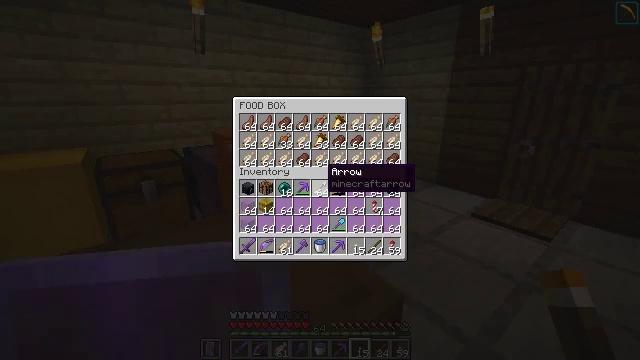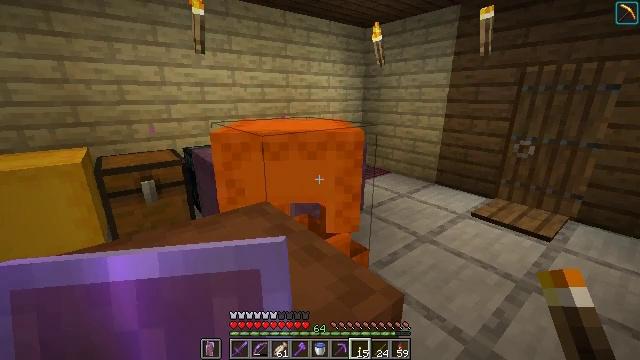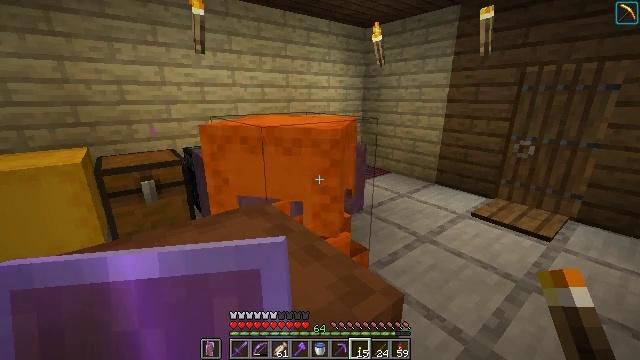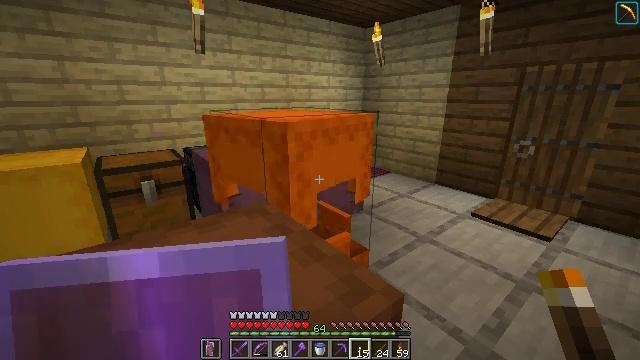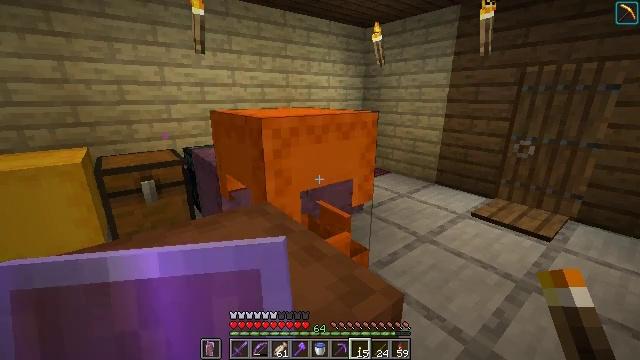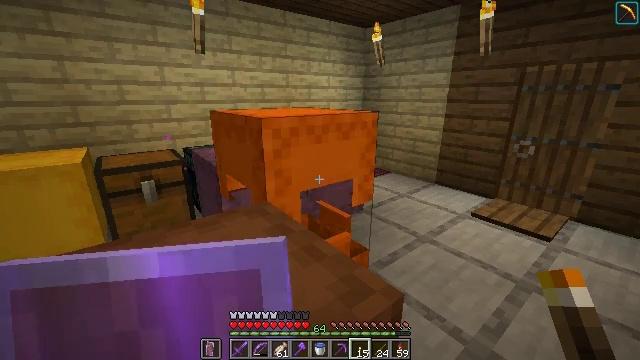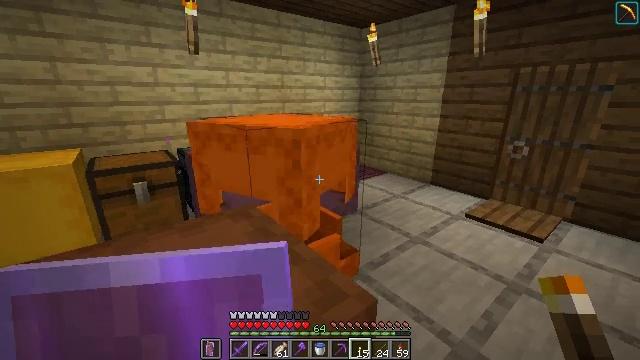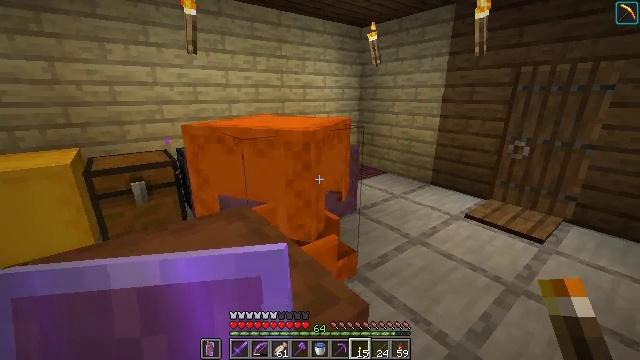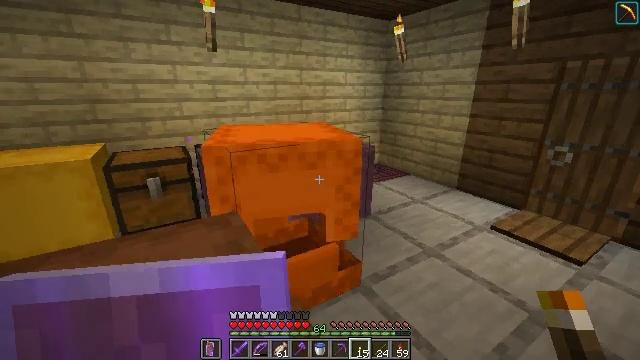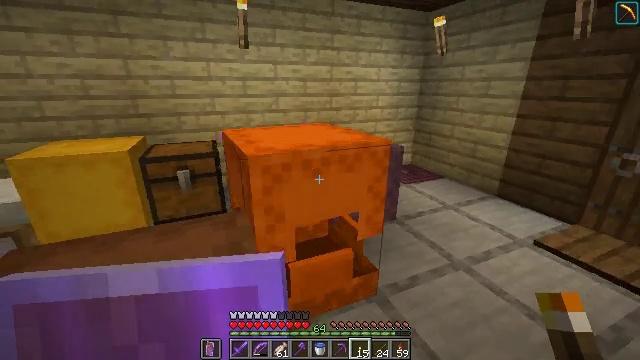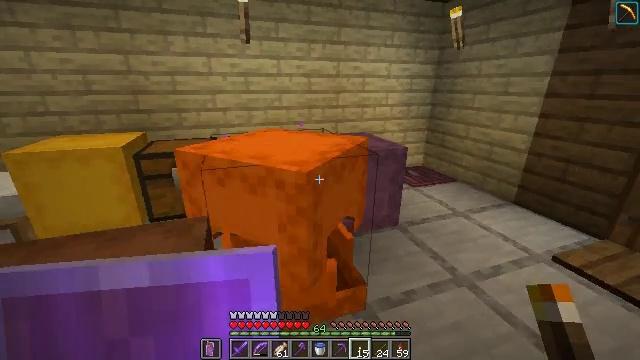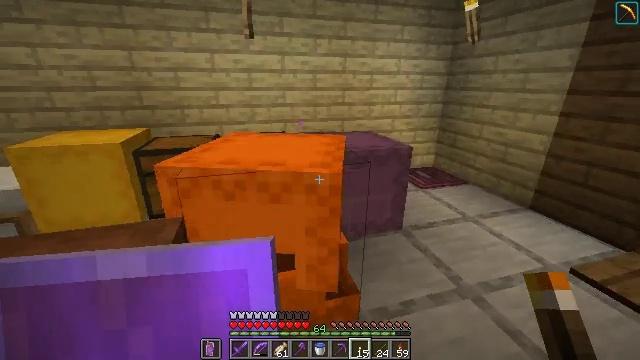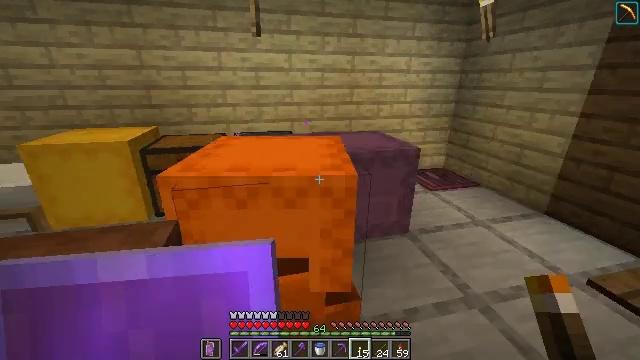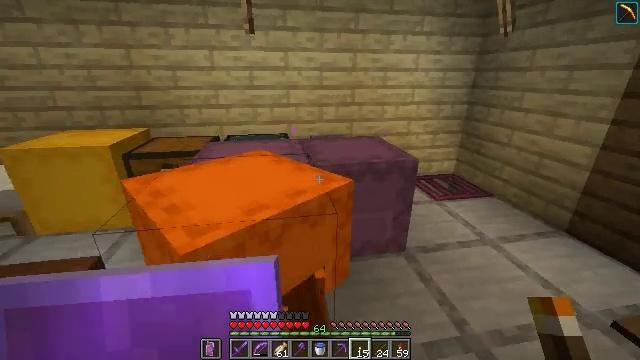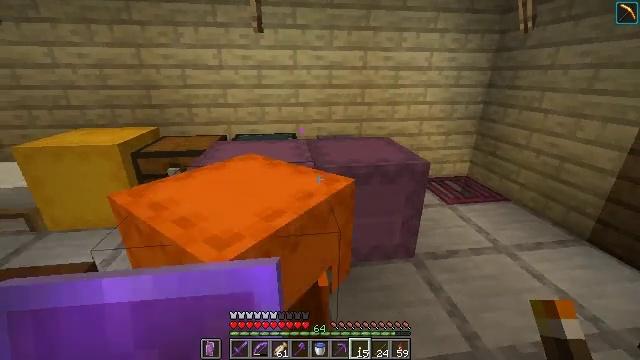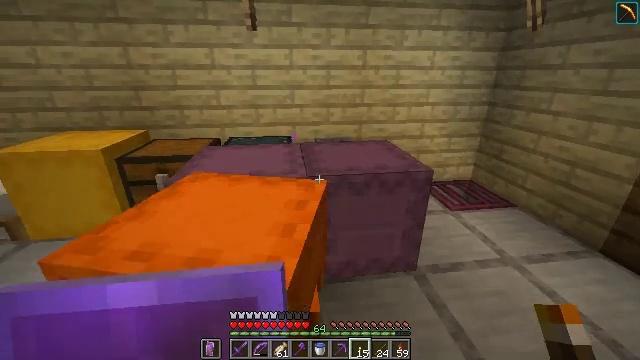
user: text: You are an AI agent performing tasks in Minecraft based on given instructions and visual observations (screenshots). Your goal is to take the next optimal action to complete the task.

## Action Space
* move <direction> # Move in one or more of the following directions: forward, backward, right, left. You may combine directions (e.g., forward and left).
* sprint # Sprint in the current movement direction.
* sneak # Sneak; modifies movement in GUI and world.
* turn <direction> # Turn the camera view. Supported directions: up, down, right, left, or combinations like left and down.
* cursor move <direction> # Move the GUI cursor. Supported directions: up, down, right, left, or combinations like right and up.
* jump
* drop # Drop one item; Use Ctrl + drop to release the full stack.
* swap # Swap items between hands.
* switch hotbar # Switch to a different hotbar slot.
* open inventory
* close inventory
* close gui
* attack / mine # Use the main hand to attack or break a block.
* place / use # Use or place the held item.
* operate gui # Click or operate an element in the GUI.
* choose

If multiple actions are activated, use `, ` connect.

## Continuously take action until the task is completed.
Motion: motion action
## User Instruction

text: Use magenta stained glass in the crafting table to make magenta stained glass pane.
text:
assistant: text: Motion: no_op
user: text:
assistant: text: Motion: close gui
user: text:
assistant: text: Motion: no_op
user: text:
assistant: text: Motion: no_op
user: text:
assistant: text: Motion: no_op
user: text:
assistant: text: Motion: move right
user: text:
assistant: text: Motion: move forward and move right
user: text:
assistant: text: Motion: move forward and move right, turn left
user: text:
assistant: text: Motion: move forward and move right, turn left
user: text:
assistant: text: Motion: move forward and move right, turn left
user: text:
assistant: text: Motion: move forward and move right, turn left
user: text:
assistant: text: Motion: move forward and move right, turn left
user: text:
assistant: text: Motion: move forward and move right, turn left
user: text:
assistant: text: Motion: move forward, turn left
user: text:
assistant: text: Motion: move forward
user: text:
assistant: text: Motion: no_op
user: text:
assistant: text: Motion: no_op
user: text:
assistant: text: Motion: no_op
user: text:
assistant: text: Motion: no_op
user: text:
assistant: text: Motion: use / place
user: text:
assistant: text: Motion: use / place
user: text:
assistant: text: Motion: use / place
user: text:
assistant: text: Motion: no_op
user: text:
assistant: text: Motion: no_op
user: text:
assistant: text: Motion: open gui
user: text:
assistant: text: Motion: no_op
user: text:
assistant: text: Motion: no_op
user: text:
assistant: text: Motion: no_op
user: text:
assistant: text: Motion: no_op
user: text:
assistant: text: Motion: no_op